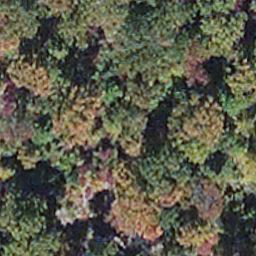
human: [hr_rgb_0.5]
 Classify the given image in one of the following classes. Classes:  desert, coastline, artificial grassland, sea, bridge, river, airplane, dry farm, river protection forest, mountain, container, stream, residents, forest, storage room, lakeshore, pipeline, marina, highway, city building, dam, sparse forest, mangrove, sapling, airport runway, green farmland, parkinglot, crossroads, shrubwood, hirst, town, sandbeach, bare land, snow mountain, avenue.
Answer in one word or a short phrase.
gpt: mangrove